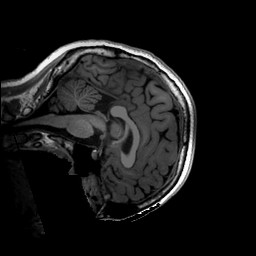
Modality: T1w
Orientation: sagittal
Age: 23
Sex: female